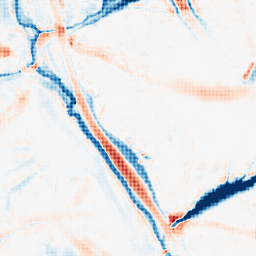
Category: morphological
Decomposition family: morphological_ellipse
Decomposition parameters: operation: average
width: 30
height: 30
Upsampling method: sinc_hamming
Upsampling parameters: scale: 4
kernel_size: 4
Upsampling scale: 4